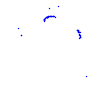
Particle: proton